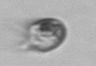
Label: Balanion